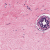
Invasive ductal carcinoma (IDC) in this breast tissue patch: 0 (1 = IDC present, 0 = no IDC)